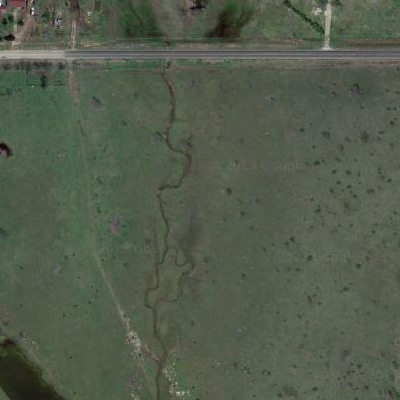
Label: Grass